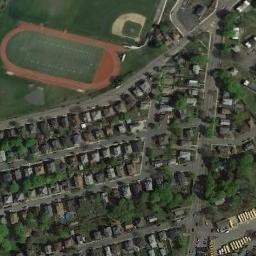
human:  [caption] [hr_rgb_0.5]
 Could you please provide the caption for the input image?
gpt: There are many buildings next to the ground track field .

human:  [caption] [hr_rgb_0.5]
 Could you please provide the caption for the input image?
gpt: Part of the track is not covered with green .

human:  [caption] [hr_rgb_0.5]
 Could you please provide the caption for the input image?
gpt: The ground track field is next to a residential area and a baseball diamond .

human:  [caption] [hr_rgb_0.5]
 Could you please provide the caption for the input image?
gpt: The track and field is built on the lawn, Next to the building and surrounded by vegetation .

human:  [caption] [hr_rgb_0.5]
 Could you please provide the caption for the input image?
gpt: There are many buildings beside the ground track field with a red track .